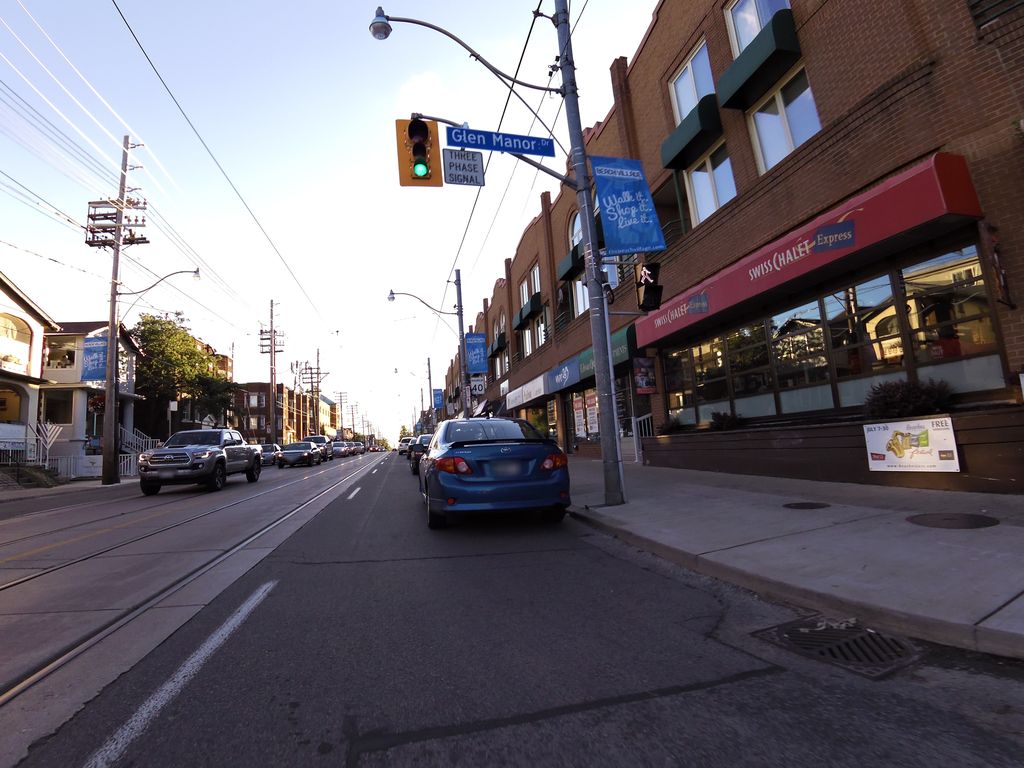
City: toronto